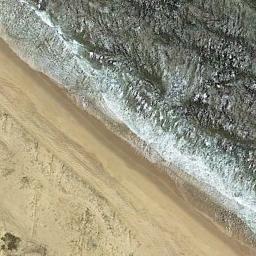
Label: beach